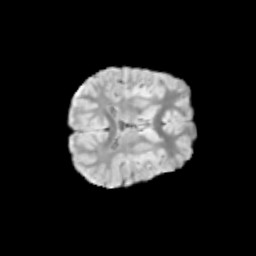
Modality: T2w
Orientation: axial
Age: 10
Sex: female
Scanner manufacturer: siemens
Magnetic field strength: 3 T
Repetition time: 3.8 s
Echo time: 0.07 s